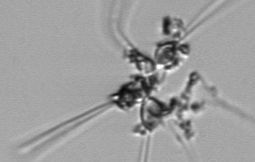
Label: Asterionellopsis_glacialis